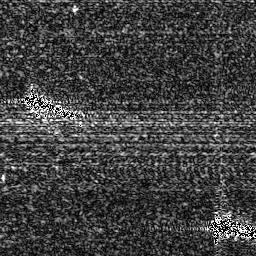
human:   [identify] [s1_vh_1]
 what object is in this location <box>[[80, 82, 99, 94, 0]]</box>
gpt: <ref>1 medium ship at the bottom right</ref>